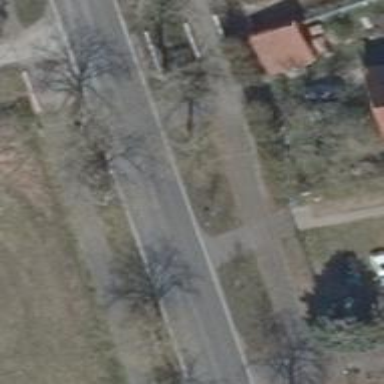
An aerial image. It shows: Avenue lined with deciduous broadleaved trees.